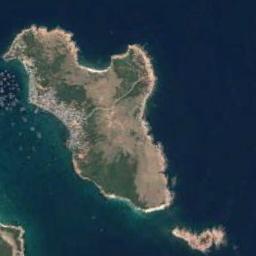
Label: island